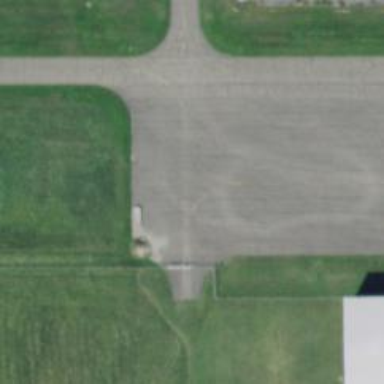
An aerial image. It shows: View of taxiway at the airport.